Question: I am using the following code to display my posts in two rows of three columns:
I am using Bootstrap 3 and have not altered any css that would affect the columns.
'''
<?php
$query_recents = new WP_Query ( array( 'post_type' => 'portfolio', 'posts_per_page' => 6, 'paged' => $paged ) );
if ( $query_recents->have_posts() ):
?>
<div class="recent-posts row">
<?php while ( $query_recents->have_posts() ) : $query_recents->the_post(); ?>
<div class="col-sm-4">
<?php get_template_part('templates/content', get_post_format()); ?>
</div>
<?php endwhile; ?>
</div>
<?php endif; ?>
'''
this works for the most part except on the second row the first post is shoved down as seen on the image.
could anyone offer advice on how to correct this?
Thanks in advance.

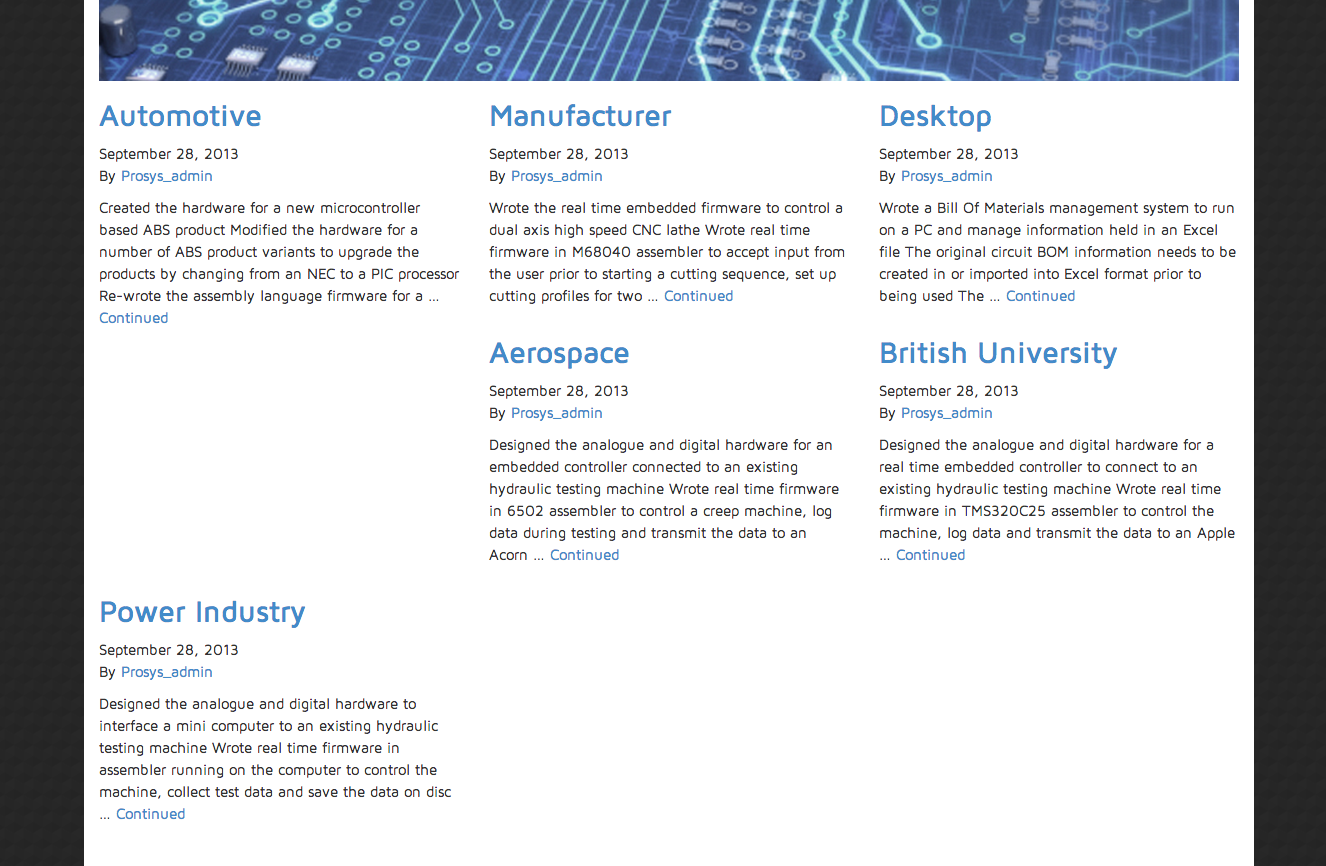
Answer: You will need to apply the Responsive column resets, see: <URL>
In your case try:
'''
<div class="recent-posts row">
<?php
$i=0;
while ( $query_recents->have_posts() ) : $query_recents->the_post(); ?>
<div class="col-sm-4">
<?php get_template_part('templates/content', get_post_format()); ?>
</div>
<?php
if($i++%3==2) echo '<div class="clearfix visible-sm visible-md visible-lg"></div>';
endwhile; ?>
</div>
'''